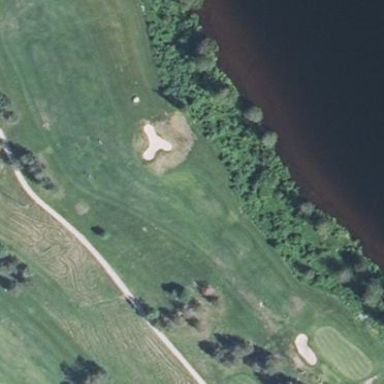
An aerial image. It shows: Golf fairway surrounded by grass.